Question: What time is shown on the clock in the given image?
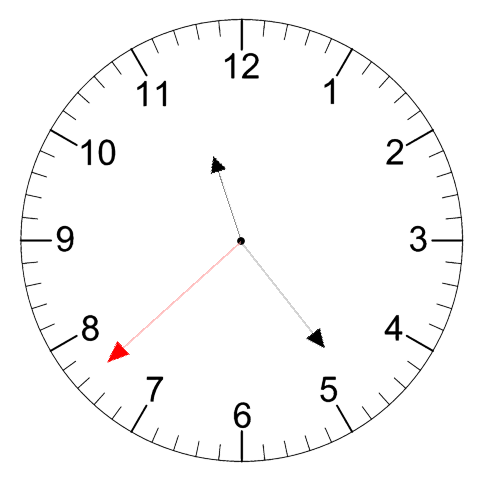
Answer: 11:23:38